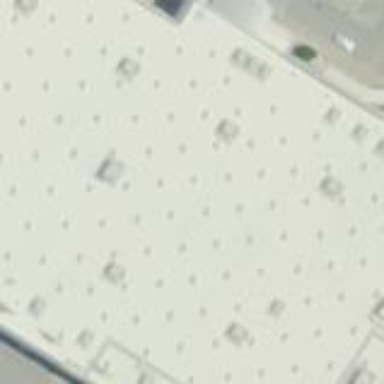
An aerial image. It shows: Supermarket building.